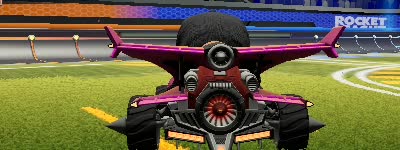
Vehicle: aftershock